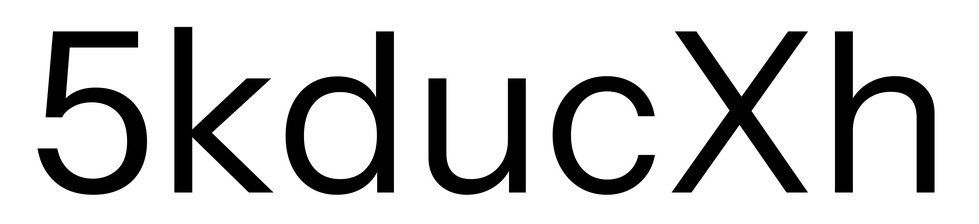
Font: InstrumentSans_Regular